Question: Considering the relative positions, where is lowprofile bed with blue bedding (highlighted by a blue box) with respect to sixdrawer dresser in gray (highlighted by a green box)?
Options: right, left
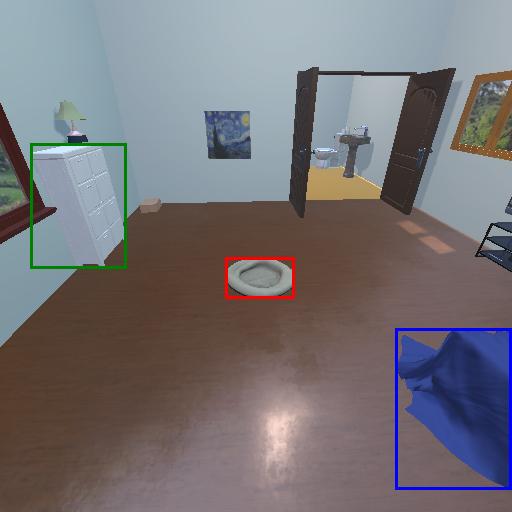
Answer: right